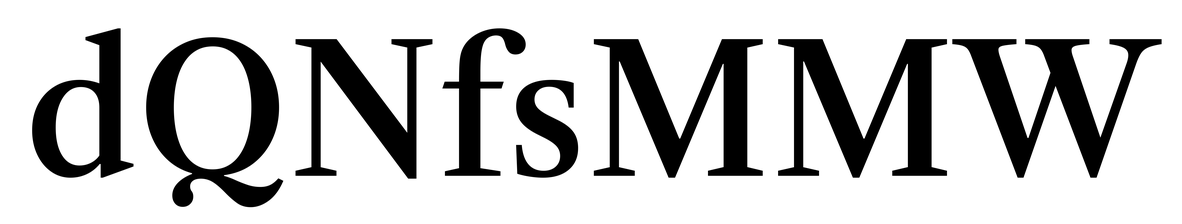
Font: LibreCaslonText_Medium